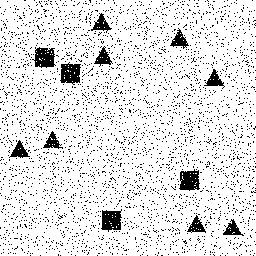
Squares: 4
Triangles: 8
Stars: 0
Total shapes: 12